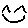
Label: smiley face